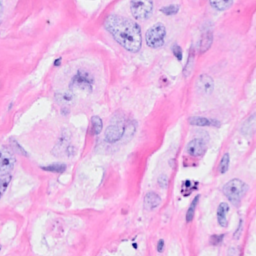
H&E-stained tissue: Breast